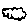
Label: cloud